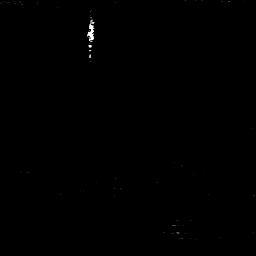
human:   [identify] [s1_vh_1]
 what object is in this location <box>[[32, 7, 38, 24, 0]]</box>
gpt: <ref>1 medium ship at the top</ref>